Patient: sex M, age 45
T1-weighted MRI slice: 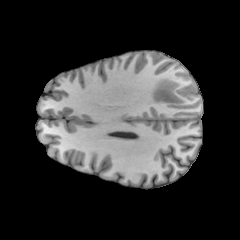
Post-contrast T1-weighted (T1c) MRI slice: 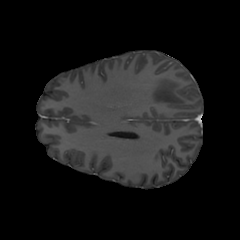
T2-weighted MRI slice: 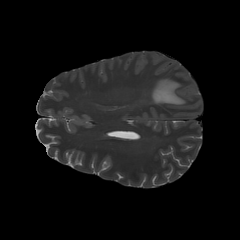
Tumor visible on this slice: yes
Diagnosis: Glioblastoma, IDH-wildtype
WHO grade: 4